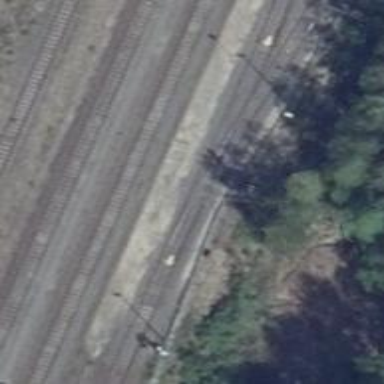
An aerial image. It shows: Railway switch.